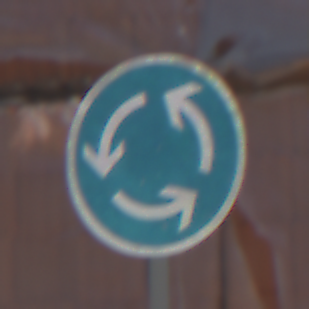
Verkehrszeichen: Kreisverkehr
Umgebung: Outdoor, Nature
Tageszeit: MorningAfternoon
Wetter: Clear
Licht: Natural
Jahreszeit: Summer
Kontrast: HighContrast